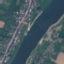
Land use / land cover: River